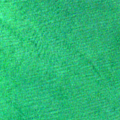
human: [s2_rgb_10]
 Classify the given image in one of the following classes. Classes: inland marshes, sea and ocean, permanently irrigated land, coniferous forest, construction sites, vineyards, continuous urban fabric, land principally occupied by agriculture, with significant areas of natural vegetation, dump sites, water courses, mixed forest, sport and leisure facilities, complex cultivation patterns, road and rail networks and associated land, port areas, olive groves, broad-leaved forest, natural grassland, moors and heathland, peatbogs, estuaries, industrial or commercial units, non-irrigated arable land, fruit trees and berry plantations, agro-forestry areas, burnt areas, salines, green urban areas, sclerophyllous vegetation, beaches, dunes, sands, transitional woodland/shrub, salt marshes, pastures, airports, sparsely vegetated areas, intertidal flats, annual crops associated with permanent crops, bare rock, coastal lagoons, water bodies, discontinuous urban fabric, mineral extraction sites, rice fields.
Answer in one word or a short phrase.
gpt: sea and ocean